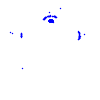
Particle: pion